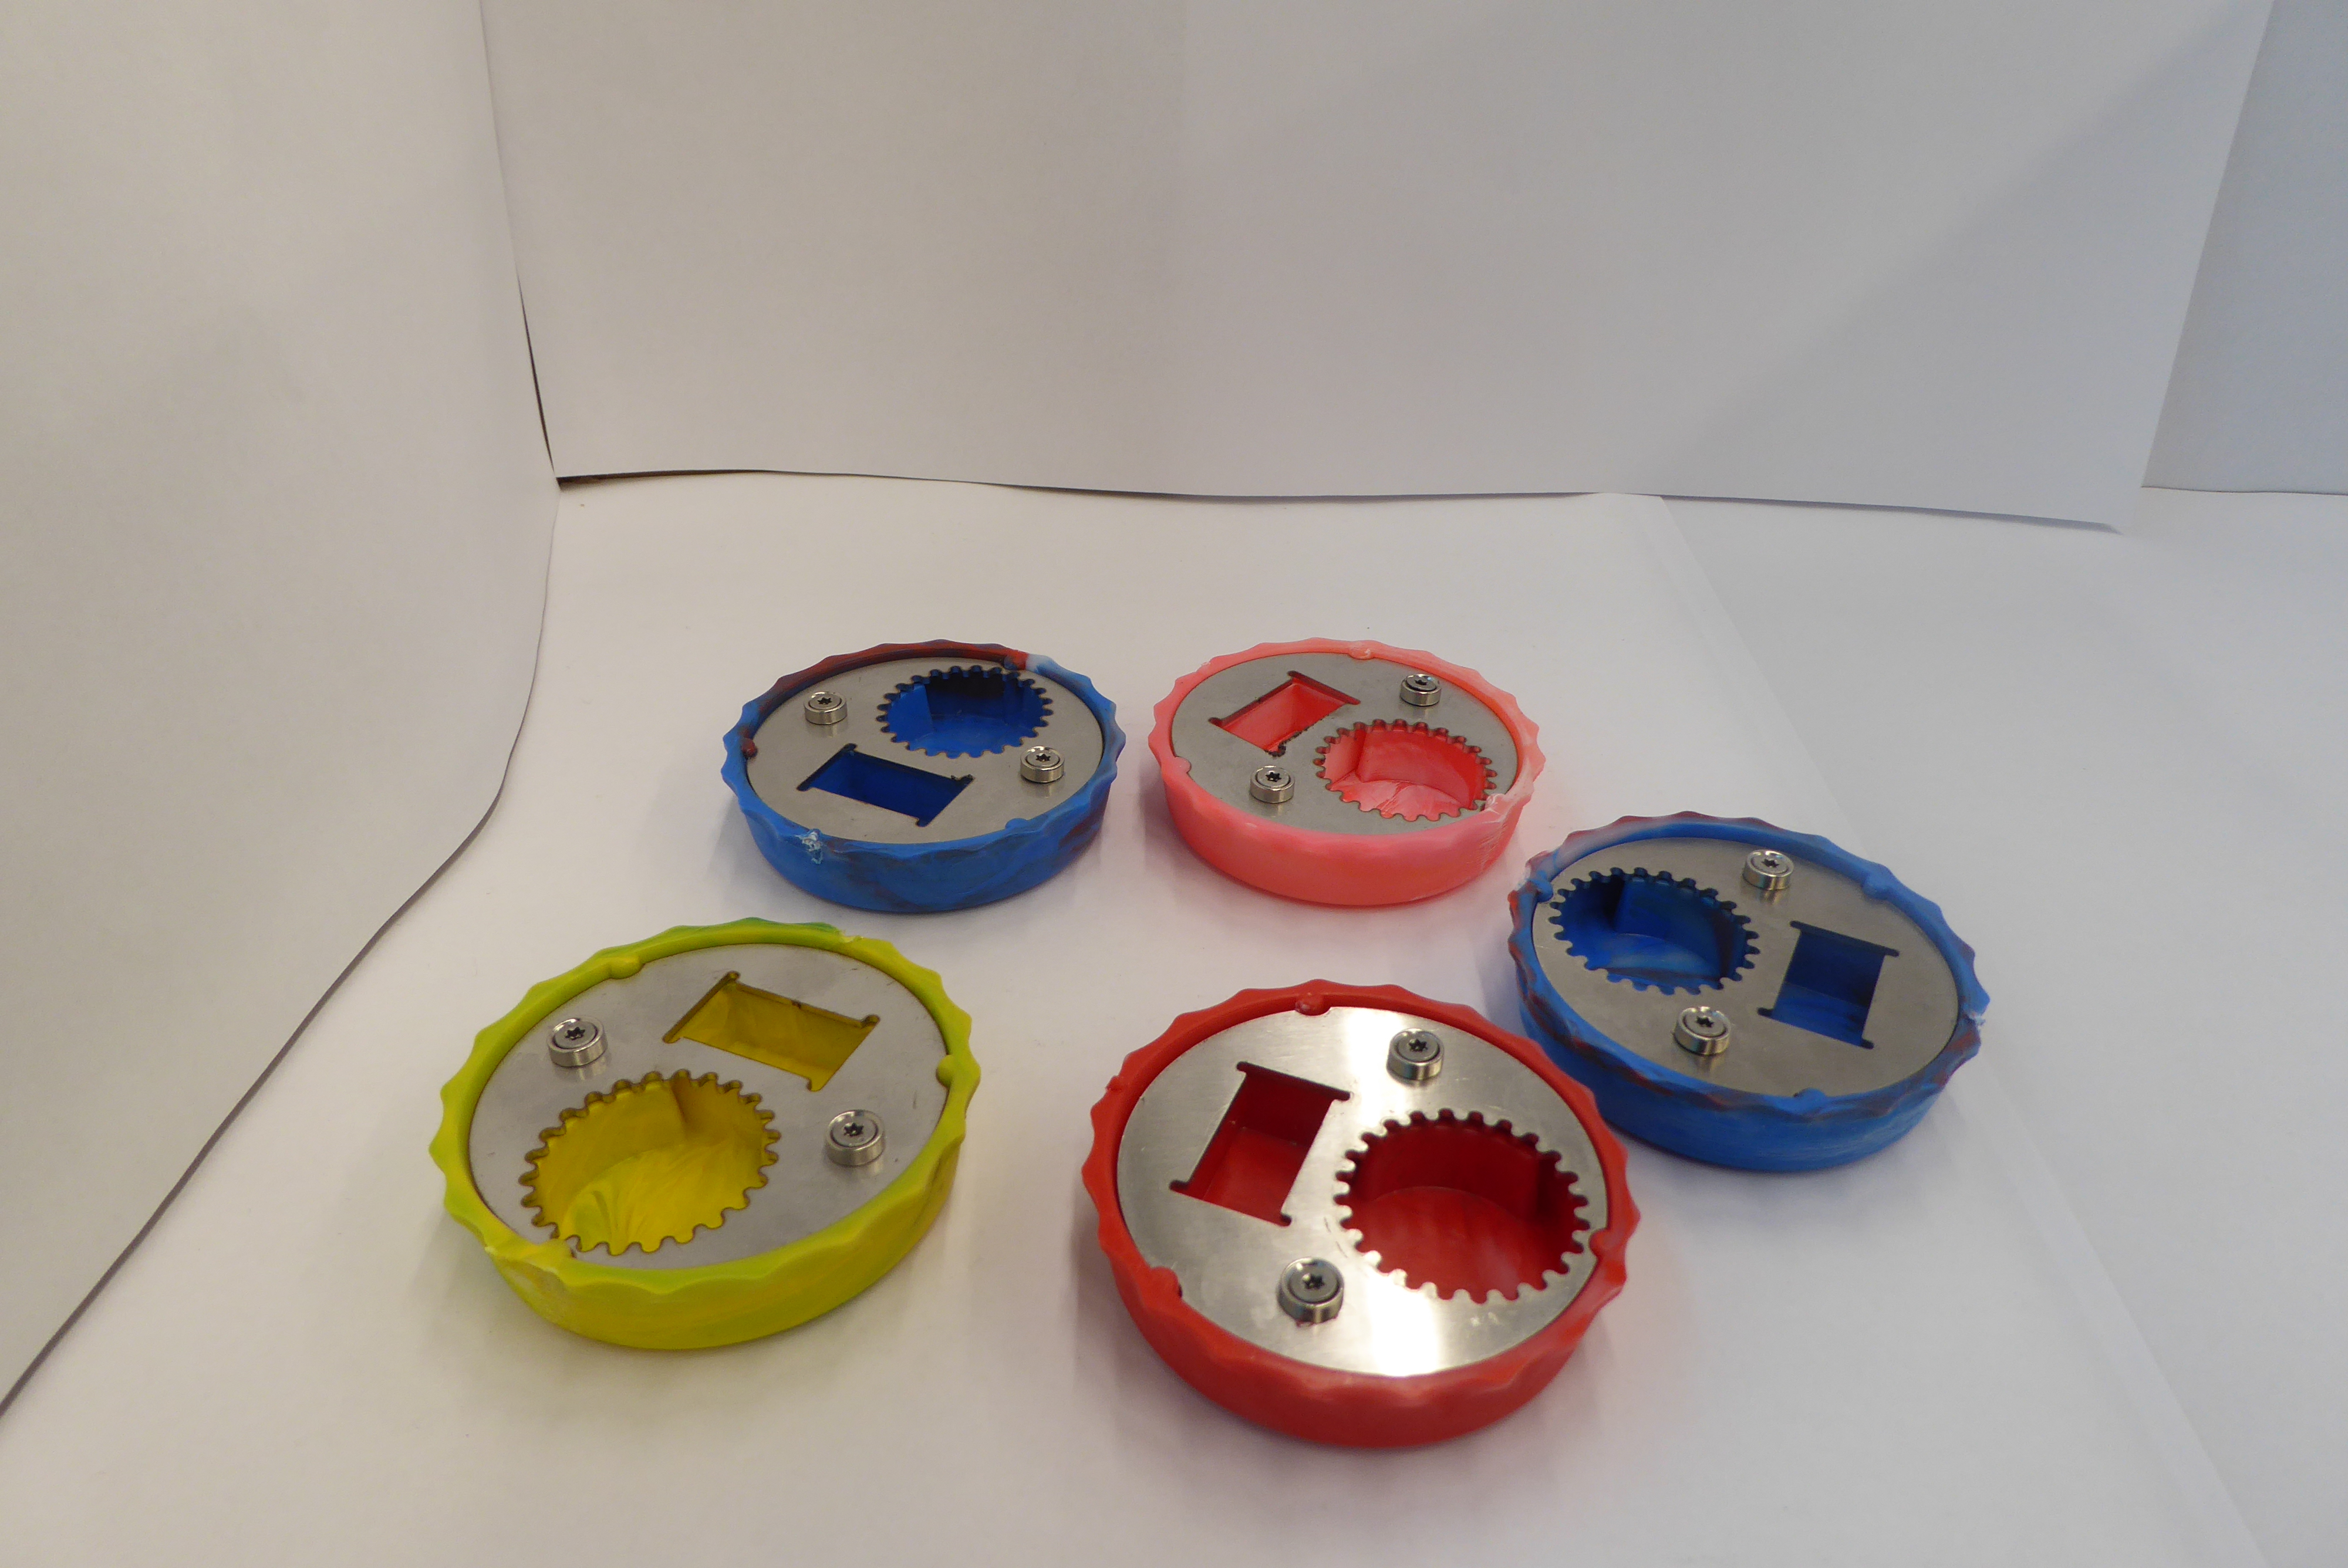
Label: Bottle Opener